Question:
Whenever I'm importing a project into my workplace, I get lots of warnings on web services.
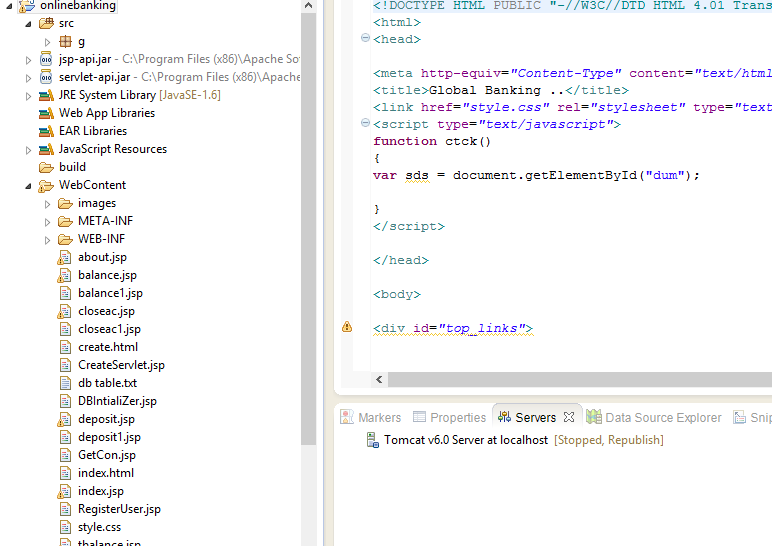
Answer: Go to Windows > Preferences > General > Editors > Text Editors > Annotations. Select Warnings option in the Annotation Types list box, un-select Vertical Ruler
Taken via:
<URL>